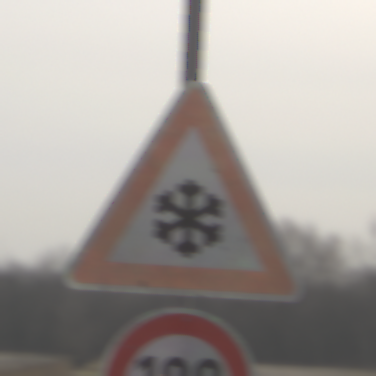
Verkehrszeichen: SchneeOderEisglaette
Zusatzzeichen unten: Geschwindigkeit120
Umgebung: Outdoor, Nature
Tageszeit: MorningAfternoon
Wetter: PartlyCloudy
Licht: Natural
Jahreszeit: Winter
Kontrast: MediumContrast